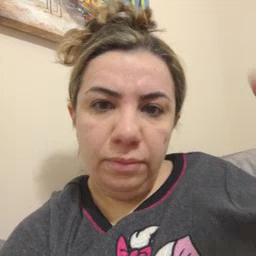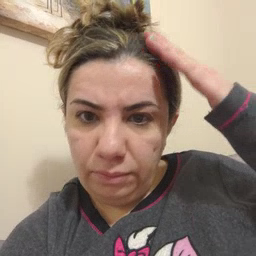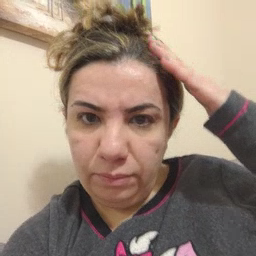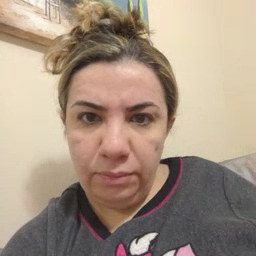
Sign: hat